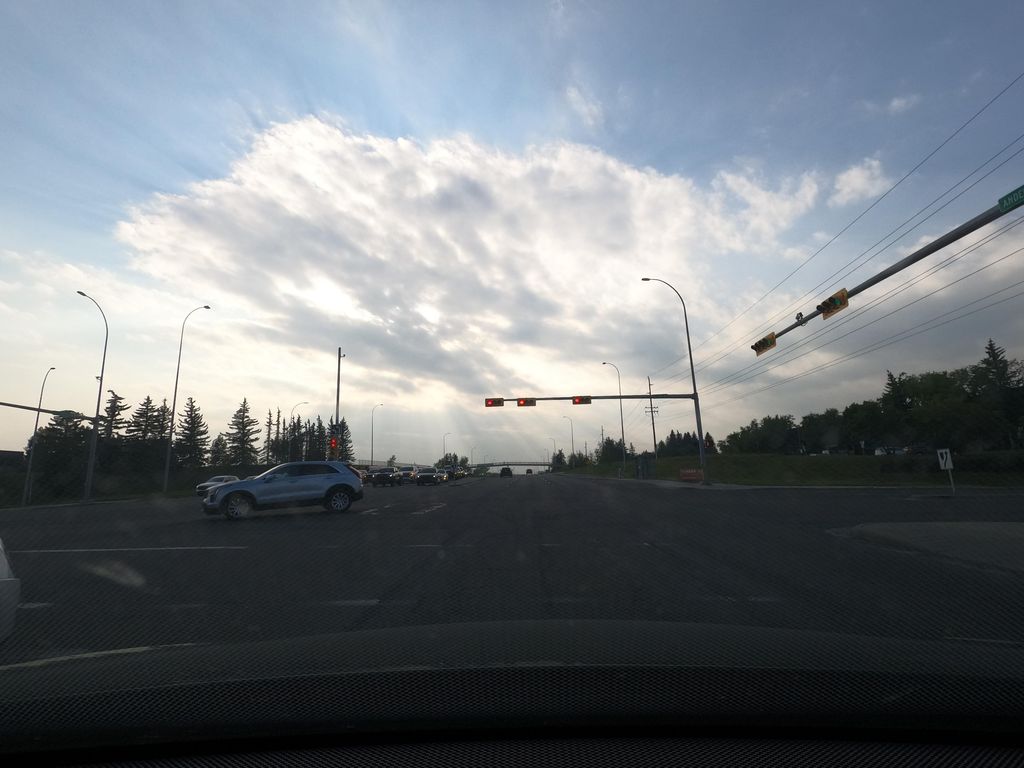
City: calgary